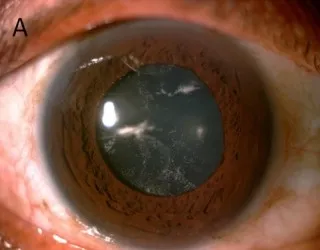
A: Multiple linear intralenticular opacities consistent with intralenticular steroid along with needle tract at 9 o'clock position.
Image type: ophthalmic_imaging (slit_lamp_photograph)